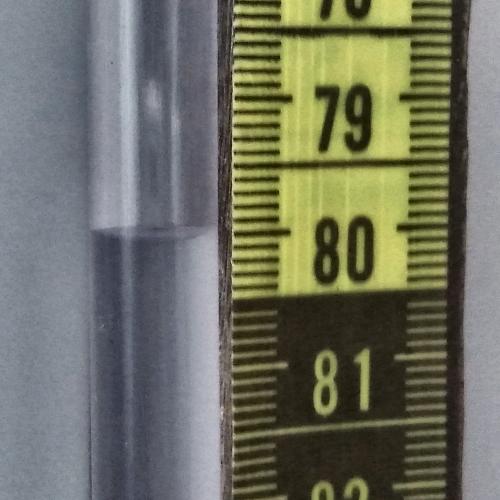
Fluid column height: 80.0 cm